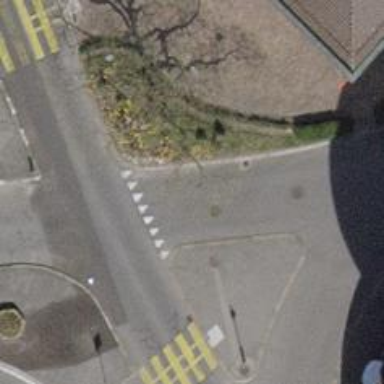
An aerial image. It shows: Asphalt residential road with opposite lane cycleway.